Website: crate-barrel
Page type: billing-address
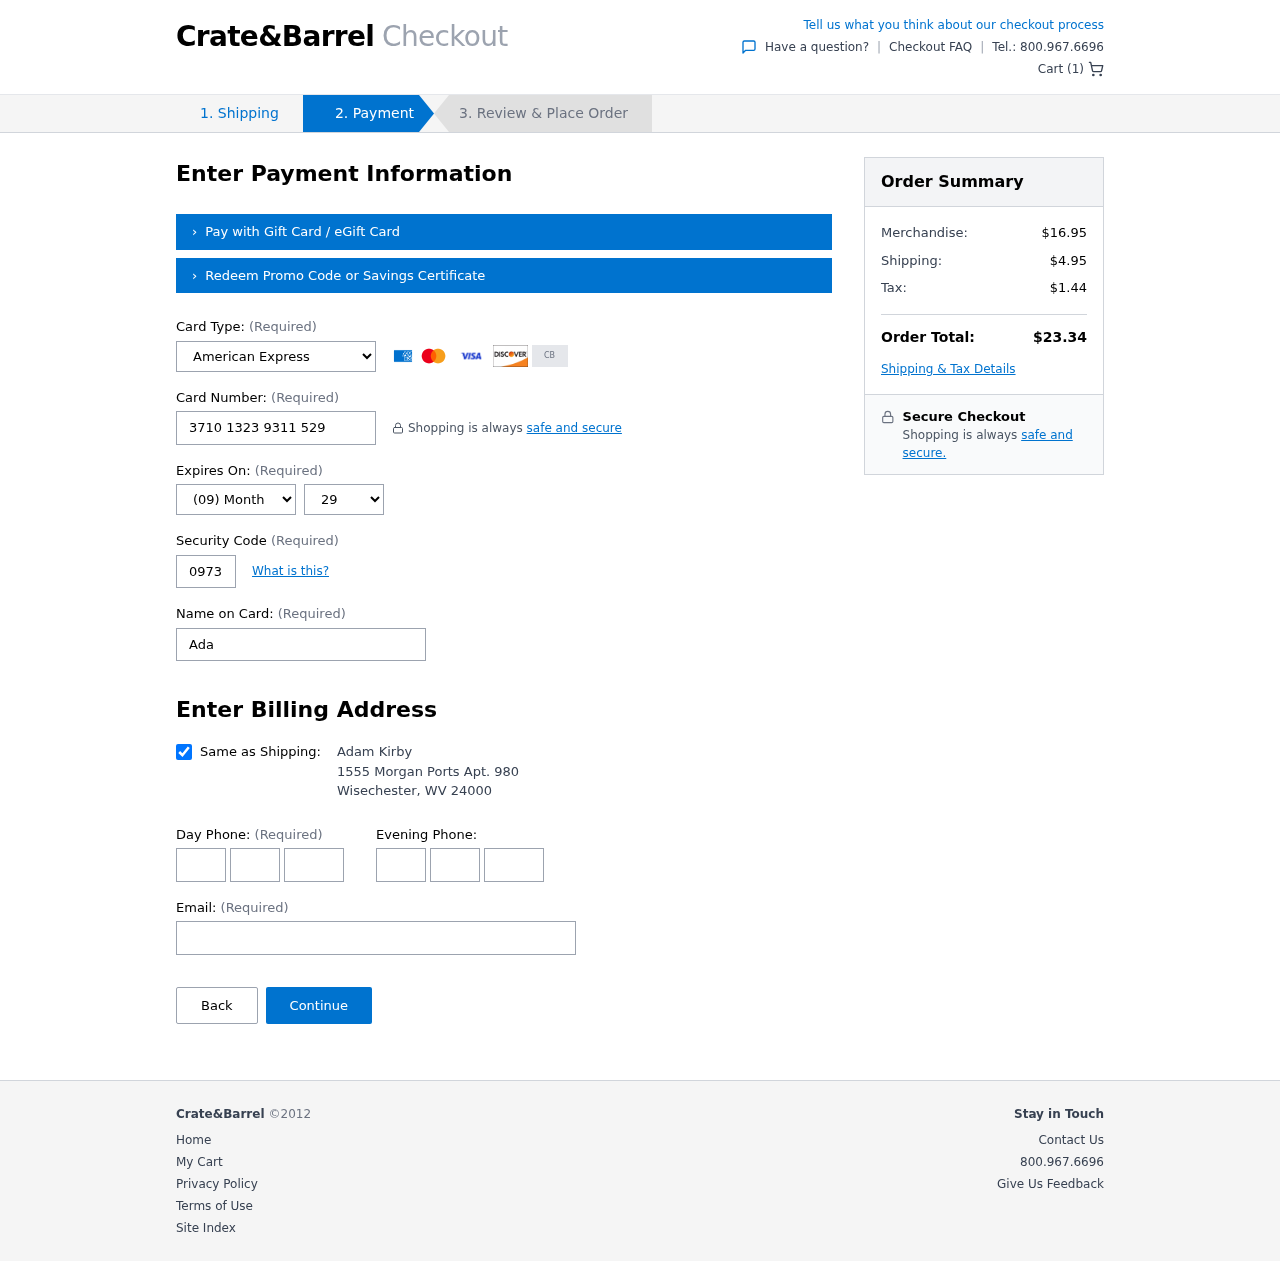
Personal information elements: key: PII_CARD_CVV
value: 0973
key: PII_CARD_EXPIRY_MONTH
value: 09
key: PII_CARD_EXPIRY_YEAR
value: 29
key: PII_CARD_NUMBER
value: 3710 1323 9311 529
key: PII_CARD_TYPE
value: American Express
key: PII_CITY
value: Wisechester
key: PII_EMAIL
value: adam_kirby@gmail.com
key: PII_FULLNAME
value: Adam Kirby
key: PII_PHONE_AREA
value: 879
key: PII_PHONE_PREFIX
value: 328
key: PII_PHONE_SUFFIX
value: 0491
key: PII_POSTCODE
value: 24000
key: PII_STATE_ABBR
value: WV
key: PII_STREET
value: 1555 Morgan Ports Apt. 980
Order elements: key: ORDER_NUM_ITEMS
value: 1
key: ORDER_SUBTOTAL
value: $16.95
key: ORDER_SHIPPING_COST
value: $4.95
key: ORDER_TAX
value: $1.44
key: ORDER_TOTAL
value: $23.34